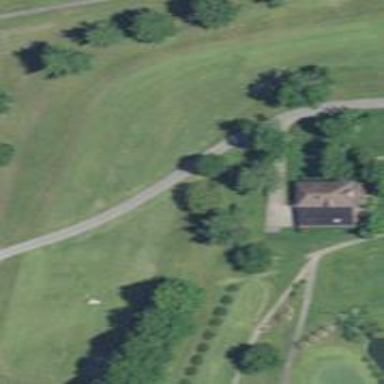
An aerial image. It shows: Grassy area designated as golf fairway.